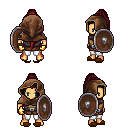
a pixel art fantasy rpg character, male body template, human, tanned skin, leather chest armor, white pants, brunette extra-long topknot hairstyle, cloth hood, gold gloves, brown slippers, shield, four views (front, back, left, right), 2x2 character sprite sheet, small pixel art, hard edges, no anti-aliasing